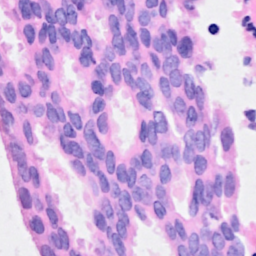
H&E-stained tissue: Breast